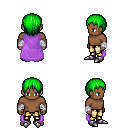
a pixel art fantasy rpg character, male body template, human, dark skin, lavender cape, gold greaves, green plain hairstyle, white cloth bandages, metal boots, four views (front, back, left, right), 2x2 character sprite sheet, small pixel art, hard edges, no anti-aliasing